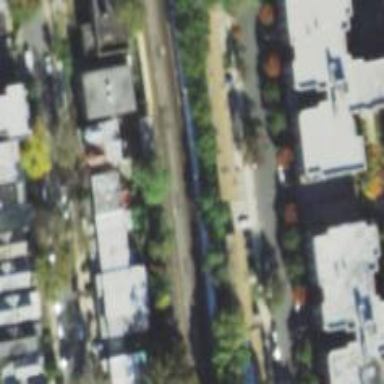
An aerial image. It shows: Rail line running along electrified embankment.